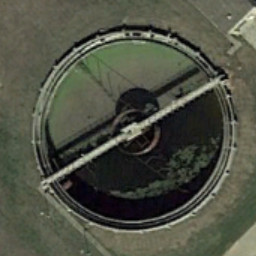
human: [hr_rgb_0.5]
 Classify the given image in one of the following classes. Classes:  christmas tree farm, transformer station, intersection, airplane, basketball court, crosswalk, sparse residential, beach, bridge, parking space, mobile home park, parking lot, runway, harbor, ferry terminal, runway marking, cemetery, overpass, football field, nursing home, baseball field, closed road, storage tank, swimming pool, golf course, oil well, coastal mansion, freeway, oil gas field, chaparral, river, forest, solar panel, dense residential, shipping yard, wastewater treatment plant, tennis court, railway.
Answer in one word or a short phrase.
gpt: wastewater treatment plant